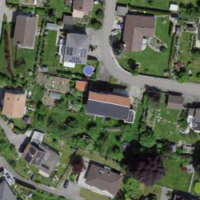
EUNIS habitat code: 54
Species observed at this site:
Astrantia major